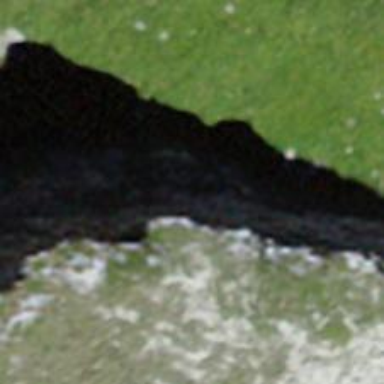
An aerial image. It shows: Cliff in nature.